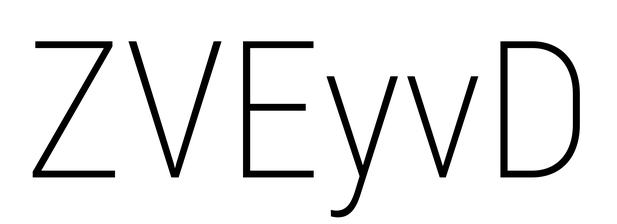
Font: Roboto_Condensed_ExtraLight